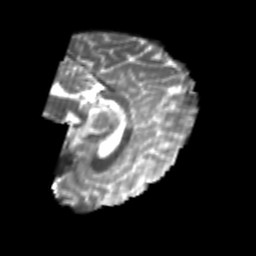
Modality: T2w
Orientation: sagittal
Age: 22
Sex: female
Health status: healthy
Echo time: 0.074 s